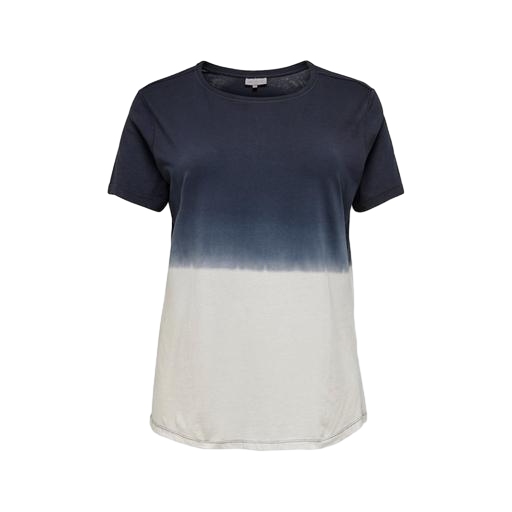
gray dip dye t-shirt, deluxe dip dye t-shirt, multicolor dp curve navy tee, white background